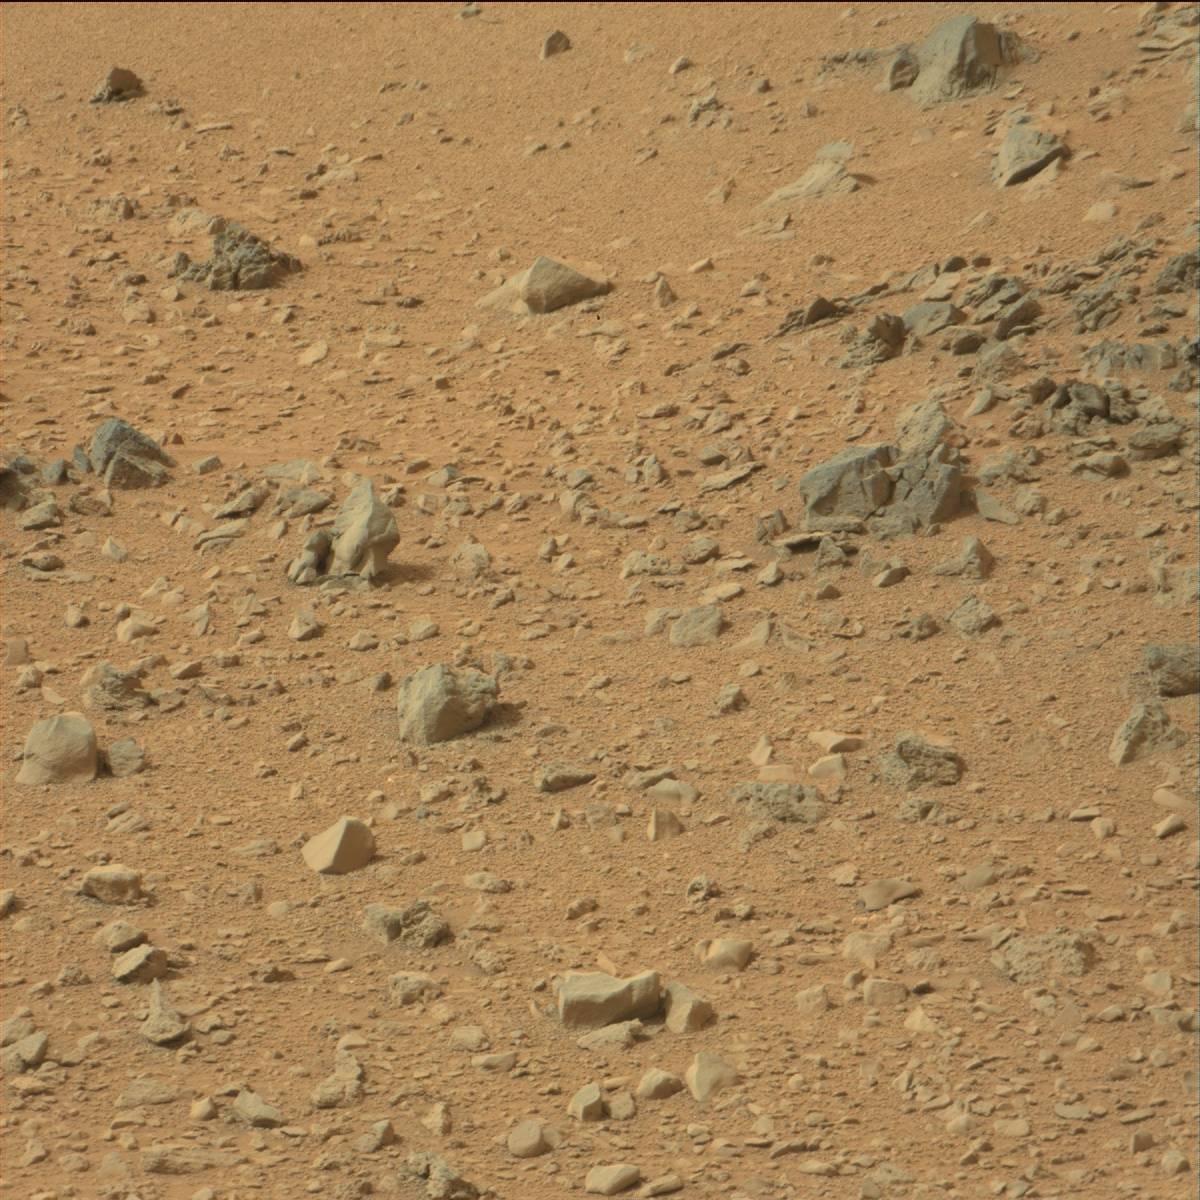
Terrain classes present: Bedrock, Sand / Soil